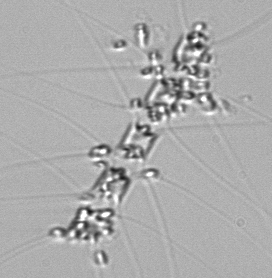
Label: Chaetoceros_didymus_TAG_external_flagellate